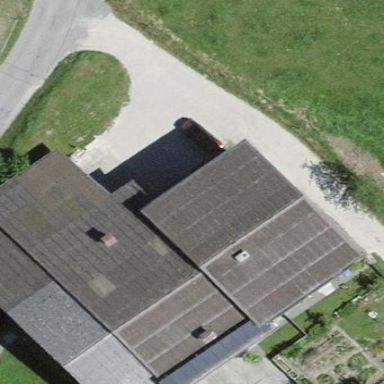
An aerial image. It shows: Farm building.